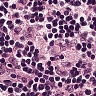
Metastatic tissue present: no